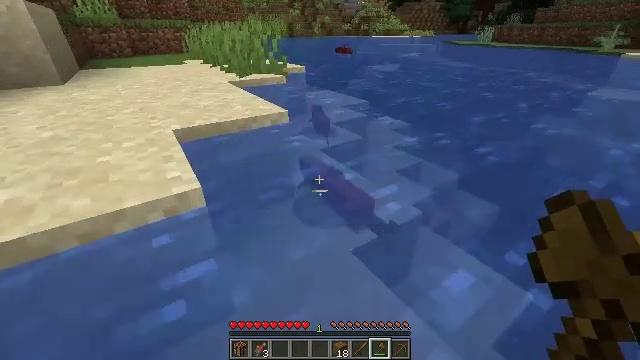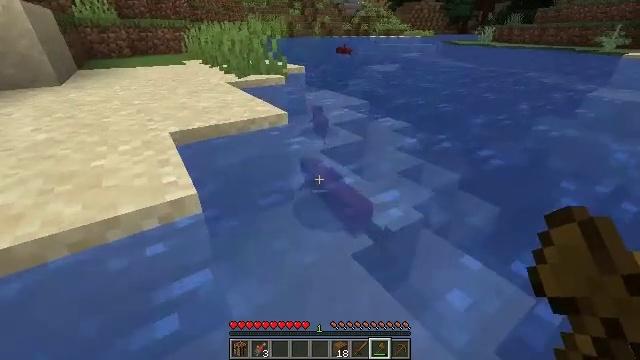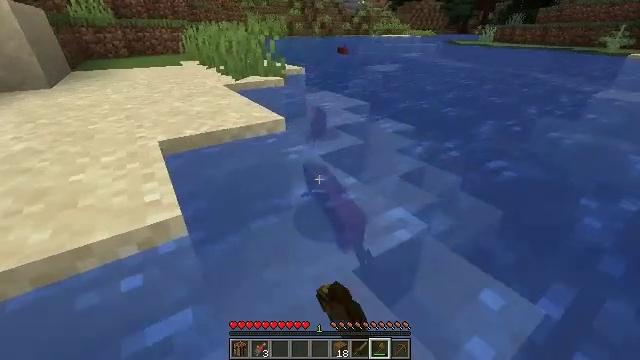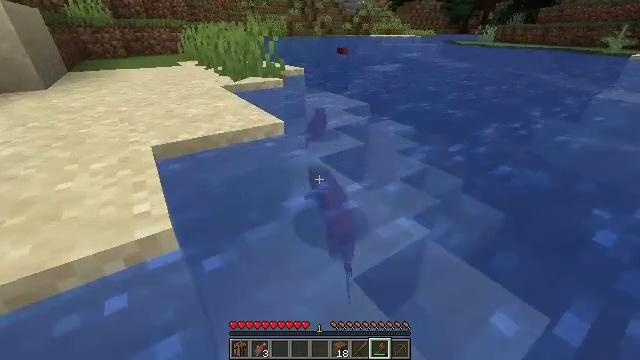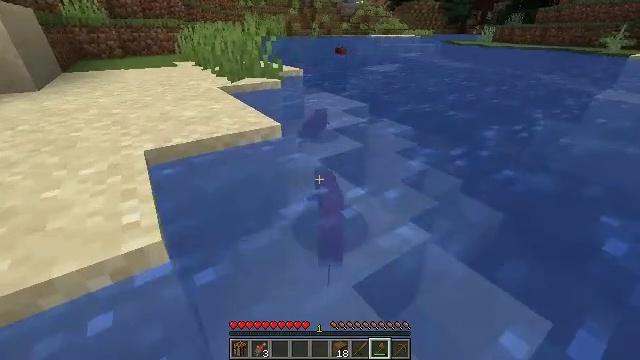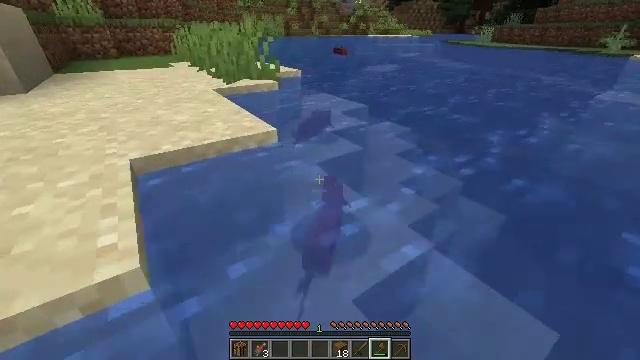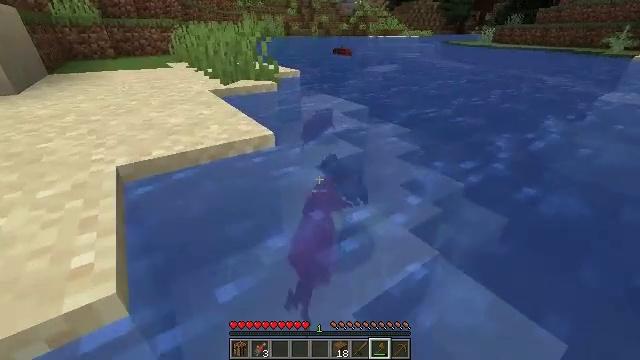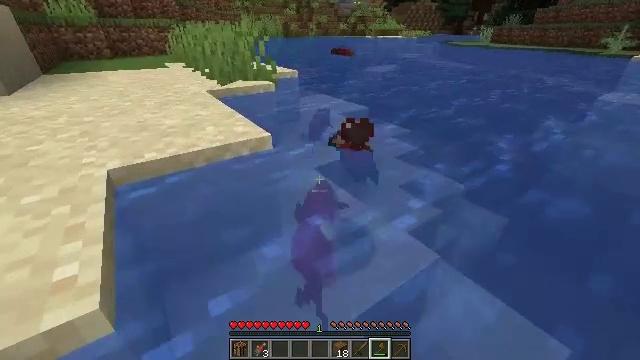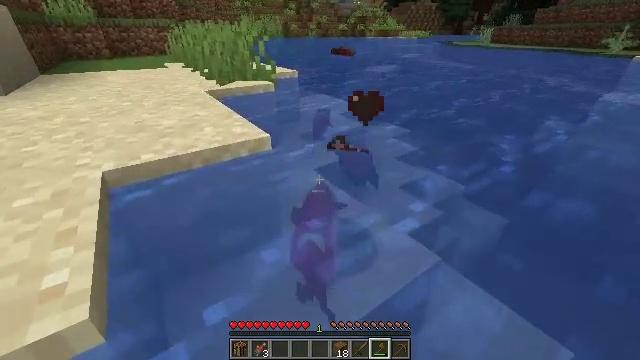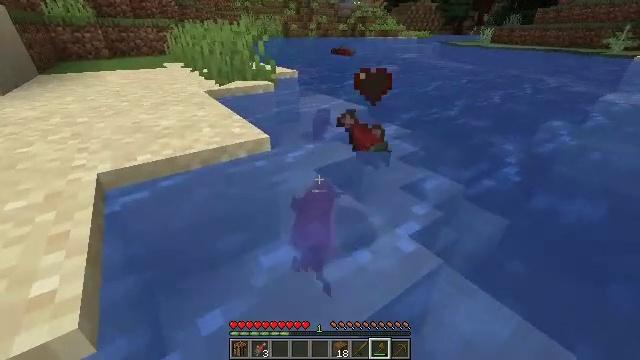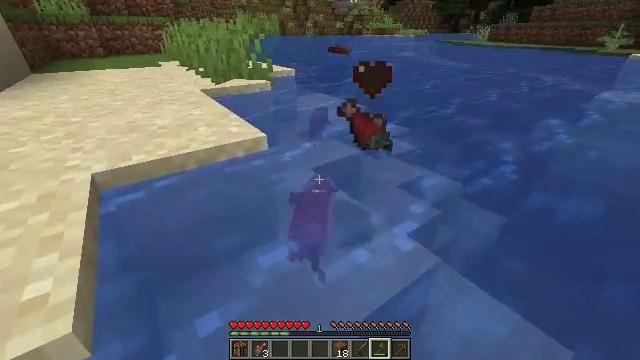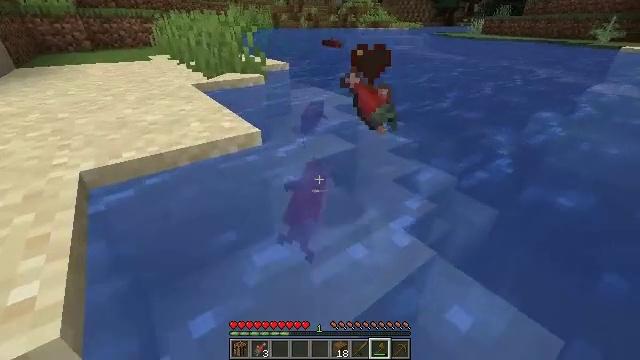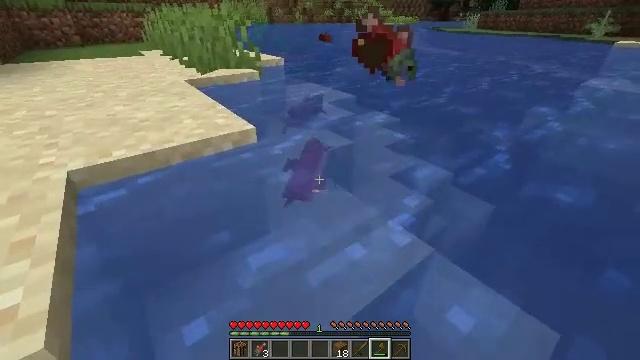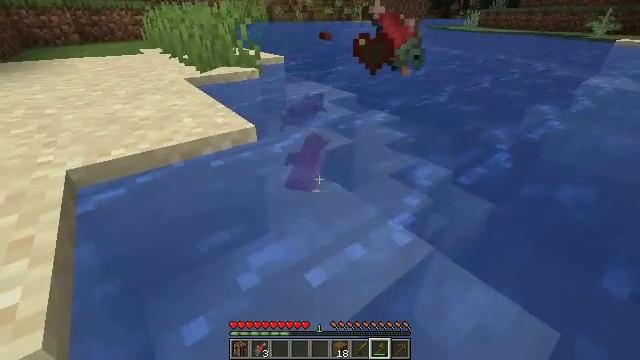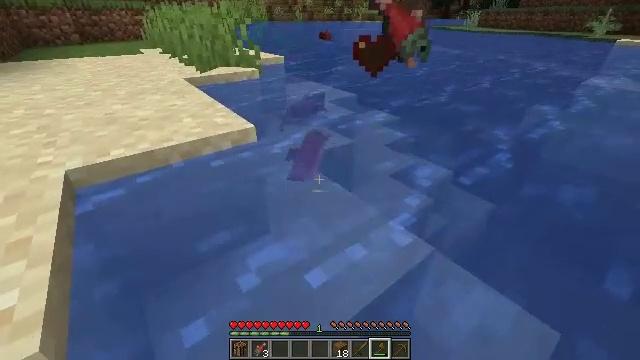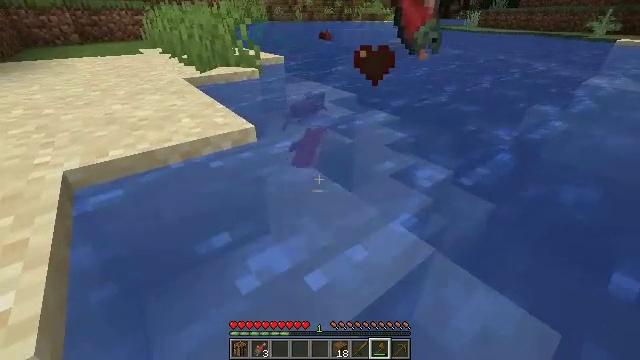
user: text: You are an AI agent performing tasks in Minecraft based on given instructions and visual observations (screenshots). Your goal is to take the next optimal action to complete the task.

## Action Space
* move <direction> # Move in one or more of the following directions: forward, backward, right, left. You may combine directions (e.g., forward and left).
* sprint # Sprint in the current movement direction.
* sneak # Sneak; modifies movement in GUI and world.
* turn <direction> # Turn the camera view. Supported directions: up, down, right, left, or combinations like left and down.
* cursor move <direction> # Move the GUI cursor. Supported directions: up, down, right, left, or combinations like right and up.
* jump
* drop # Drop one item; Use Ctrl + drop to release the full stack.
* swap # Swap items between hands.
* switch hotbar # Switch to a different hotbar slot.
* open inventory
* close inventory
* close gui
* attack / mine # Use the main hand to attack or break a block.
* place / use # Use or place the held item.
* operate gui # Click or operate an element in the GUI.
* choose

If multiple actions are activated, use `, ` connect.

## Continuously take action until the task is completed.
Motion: motion action
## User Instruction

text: Kill aquatic mobs.
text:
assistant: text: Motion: move forward, attack / mine
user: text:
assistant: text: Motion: move forward, attack / mine
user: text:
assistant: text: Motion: move forward
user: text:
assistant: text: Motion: move forward
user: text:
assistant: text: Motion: no_op
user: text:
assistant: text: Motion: no_op
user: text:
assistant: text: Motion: no_op
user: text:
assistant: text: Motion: no_op
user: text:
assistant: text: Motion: no_op
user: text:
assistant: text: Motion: no_op
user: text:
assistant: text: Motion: turn right and down
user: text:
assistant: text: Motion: no_op
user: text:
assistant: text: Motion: no_op
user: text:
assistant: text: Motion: no_op
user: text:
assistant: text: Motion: no_op
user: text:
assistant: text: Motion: no_op
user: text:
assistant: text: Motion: move forward
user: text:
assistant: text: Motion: move forward
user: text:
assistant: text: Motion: move forward, turn up
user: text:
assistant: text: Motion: move forward, turn up
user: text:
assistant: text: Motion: move forward, turn up
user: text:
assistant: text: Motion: move forward, turn up
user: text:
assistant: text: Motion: move forward
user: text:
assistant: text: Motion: move forward
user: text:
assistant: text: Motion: move forward
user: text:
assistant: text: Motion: move forward
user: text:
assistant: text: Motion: move forward
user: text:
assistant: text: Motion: move forward
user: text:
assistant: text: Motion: move forward
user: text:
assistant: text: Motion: move forward